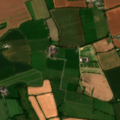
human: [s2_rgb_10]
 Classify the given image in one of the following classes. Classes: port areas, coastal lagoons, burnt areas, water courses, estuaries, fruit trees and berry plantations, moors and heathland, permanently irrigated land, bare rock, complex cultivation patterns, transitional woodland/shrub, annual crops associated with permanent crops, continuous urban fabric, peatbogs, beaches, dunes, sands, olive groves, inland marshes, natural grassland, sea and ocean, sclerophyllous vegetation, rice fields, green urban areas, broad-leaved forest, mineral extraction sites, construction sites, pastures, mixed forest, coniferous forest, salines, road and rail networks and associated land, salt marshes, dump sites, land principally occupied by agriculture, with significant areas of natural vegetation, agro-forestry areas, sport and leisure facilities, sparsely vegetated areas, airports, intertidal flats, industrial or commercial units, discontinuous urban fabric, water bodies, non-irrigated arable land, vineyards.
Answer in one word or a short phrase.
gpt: non-irrigated arable land, pastures